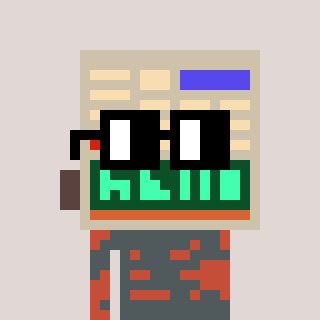
a pixel art character with square black glasses, a calculator-shaped head and a rust-colored body on a warm background